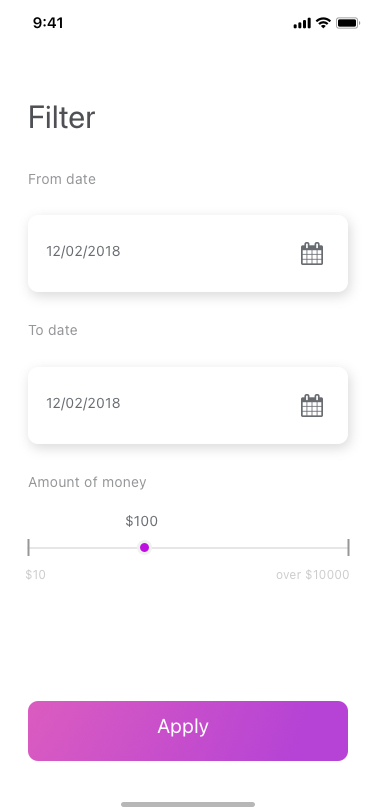
Text in this UI design:
Filter
From date
12/02/2018
To date
12/02/2018
Amount of money
$10
over $10000
$100
Apply